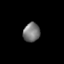
Tissue: skin
Cell type: Fibroblasts
Senescence score: 0.682
Nuclear area (px): 314
Mean DAPI intensity: 119.879